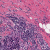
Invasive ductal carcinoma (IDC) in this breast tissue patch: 0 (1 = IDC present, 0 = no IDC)